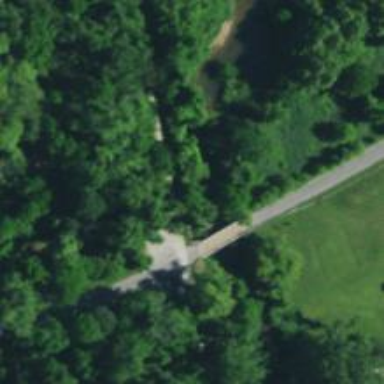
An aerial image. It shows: Residential road with girder bridge.